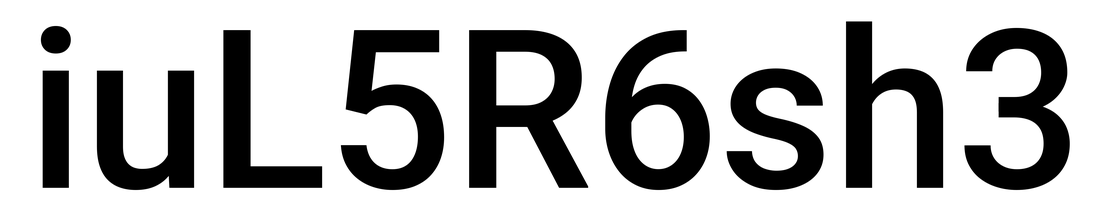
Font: Roboto_Medium